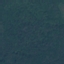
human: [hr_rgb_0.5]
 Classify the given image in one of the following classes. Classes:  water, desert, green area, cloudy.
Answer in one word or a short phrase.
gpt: green area